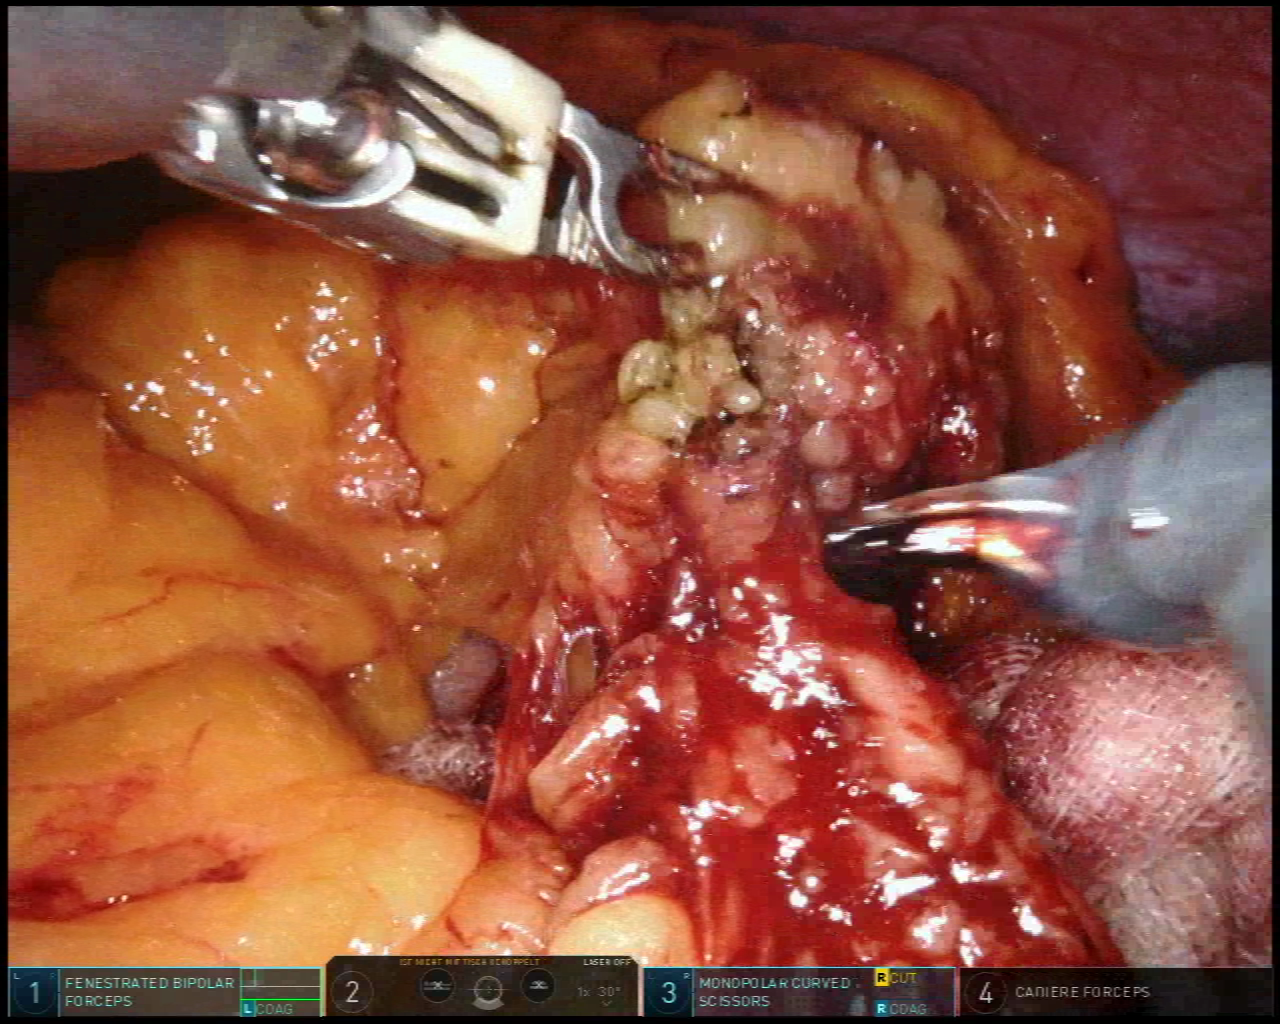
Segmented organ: stomach
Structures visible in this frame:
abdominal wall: yes
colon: no
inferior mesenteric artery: no
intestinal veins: no
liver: no
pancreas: no
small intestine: no
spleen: no
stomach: yes
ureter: no
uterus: no
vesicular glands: no